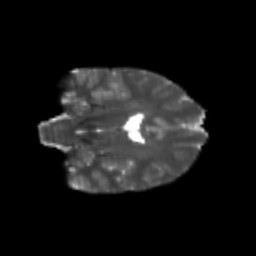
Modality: T2w
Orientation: coronal
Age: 25
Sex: female
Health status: healthy
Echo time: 0.074 s